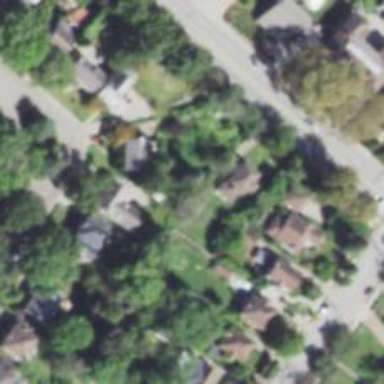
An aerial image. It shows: Neighborhood.